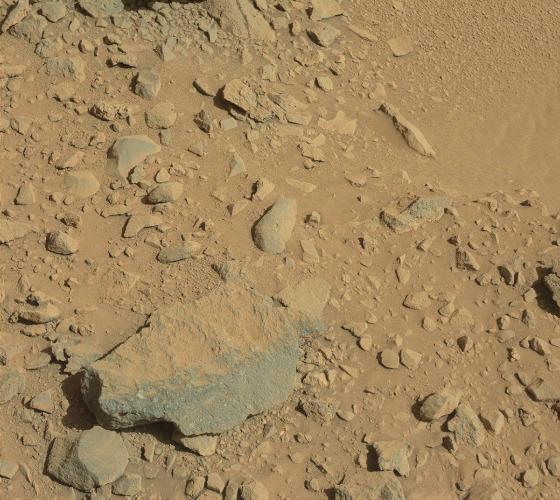
Terrain classes present: Bedrock, Gravel / Sand / Soil, Rock, Shadow